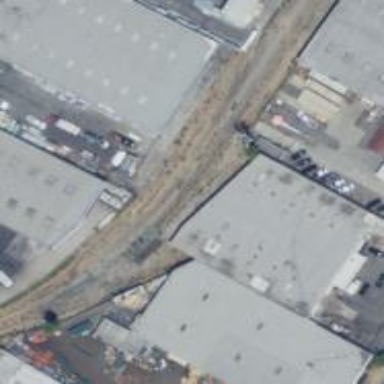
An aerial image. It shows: Disused railway spur line.